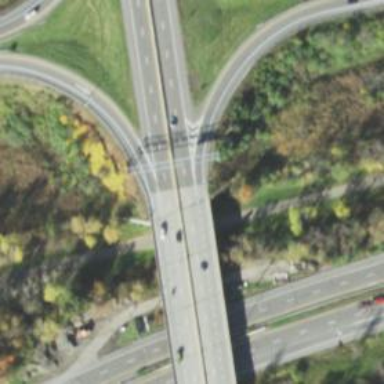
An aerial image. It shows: Primary highway bridge designed as expressway.